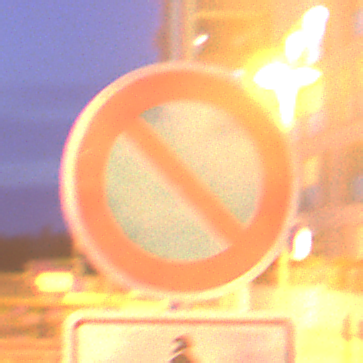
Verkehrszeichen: EingeschraenktesHalteverbot
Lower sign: HinweisDurchSinnbild18
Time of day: Night
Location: Outdoor (Urban)
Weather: PartlyCloudy
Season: NotSpecified
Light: Artificial